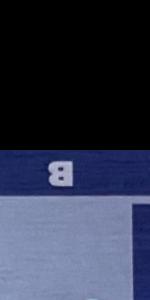
Label: Empty